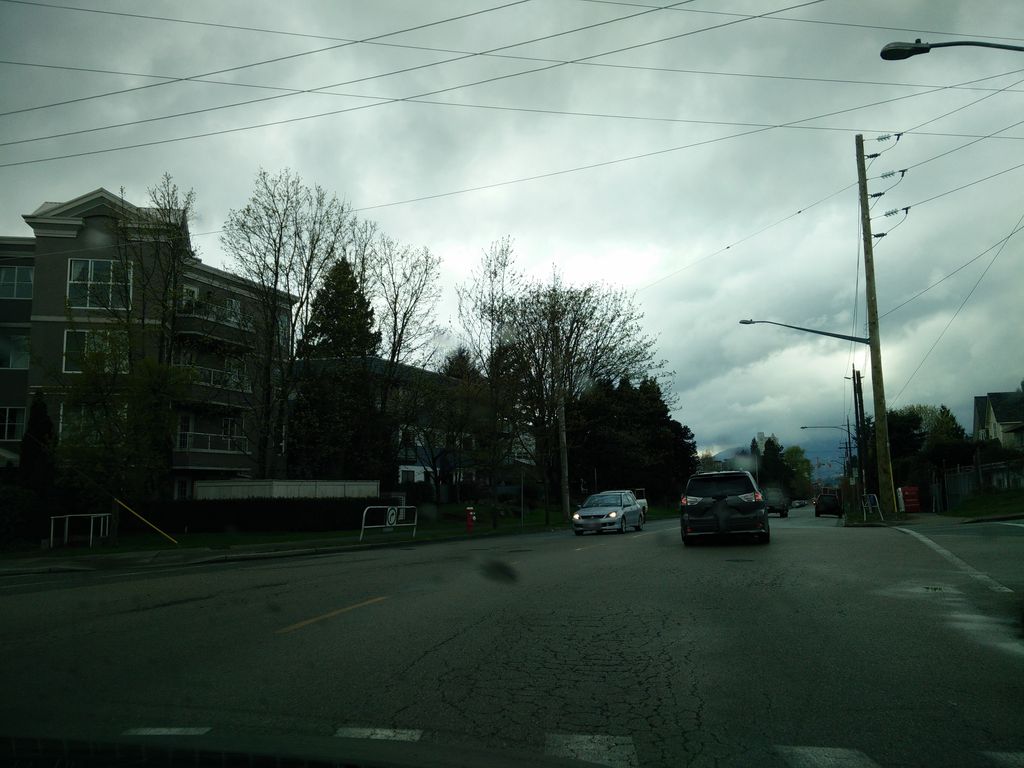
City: vancouver